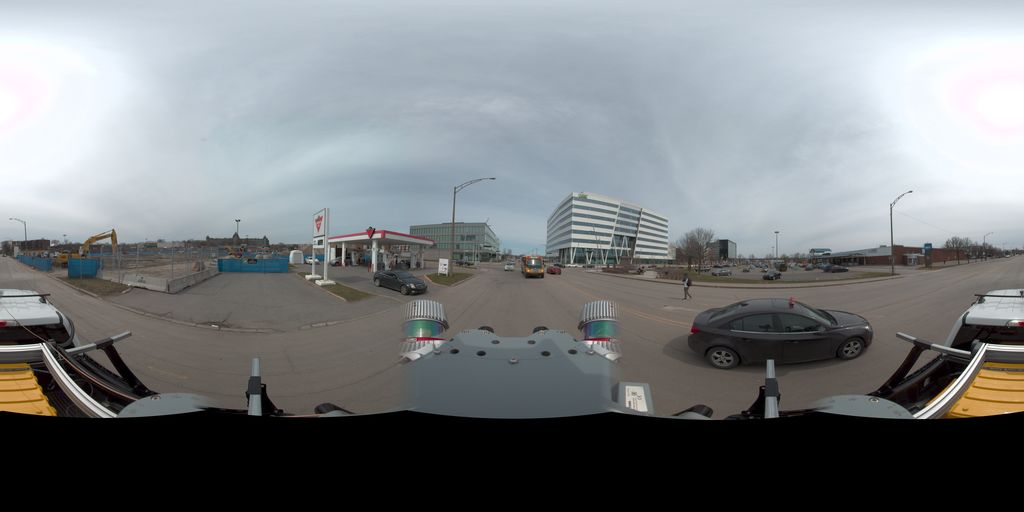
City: quebec_city